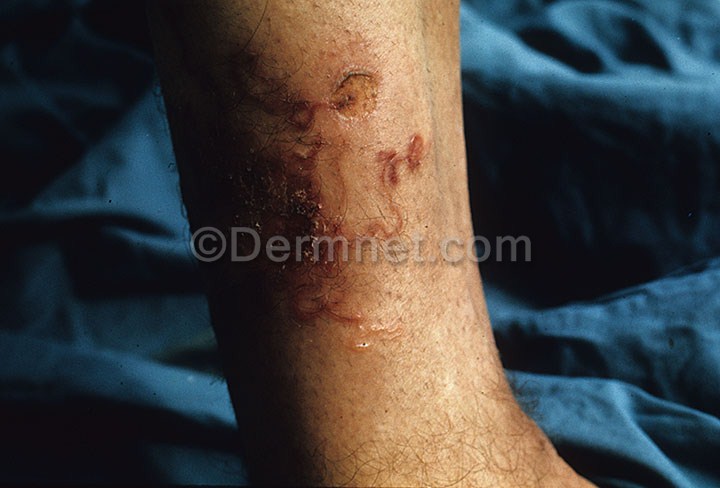
Disease: Scabies Lyme Disease and other Infestations and Bites